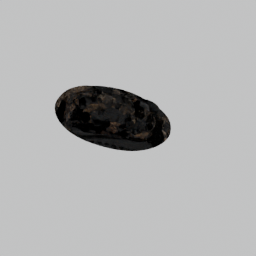
Label: nature